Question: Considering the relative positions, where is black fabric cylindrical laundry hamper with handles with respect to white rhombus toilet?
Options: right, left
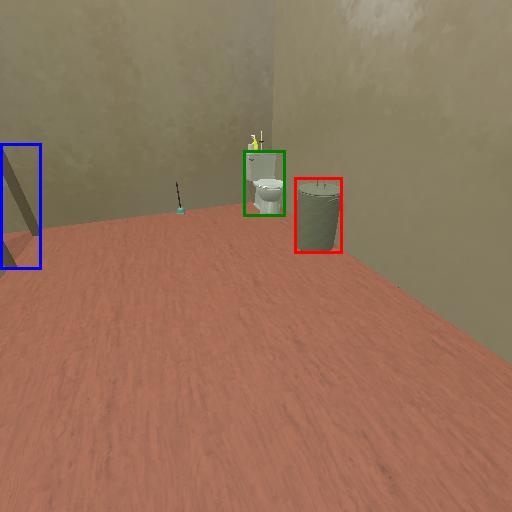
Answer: right